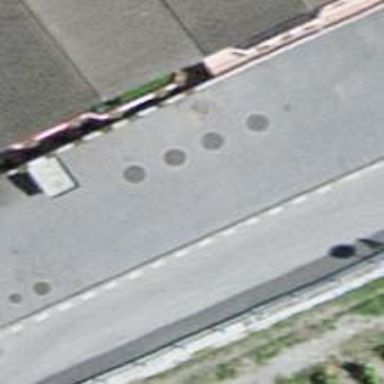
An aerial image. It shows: Fuel vending machine.